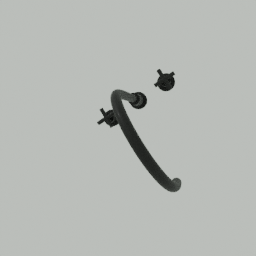
Label: appliances